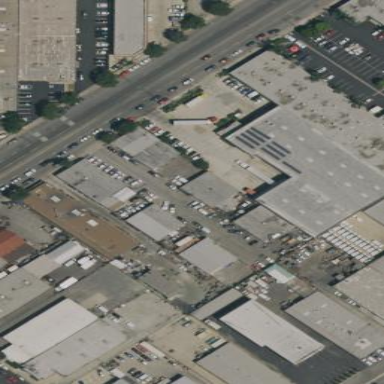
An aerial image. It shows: Warehouse.